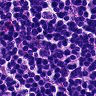
Metastatic tissue present: no